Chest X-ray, PA view. Patient: 25 years old, sex F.
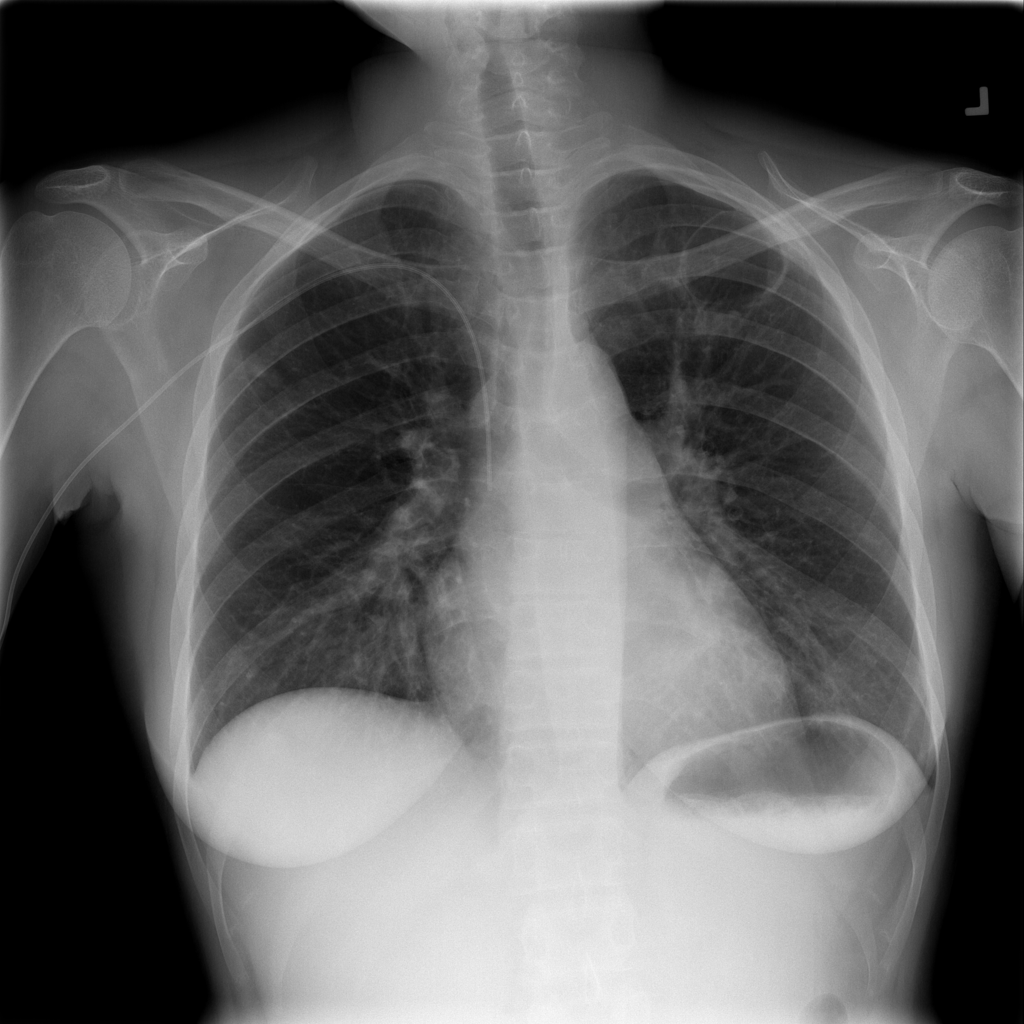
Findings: Infiltration